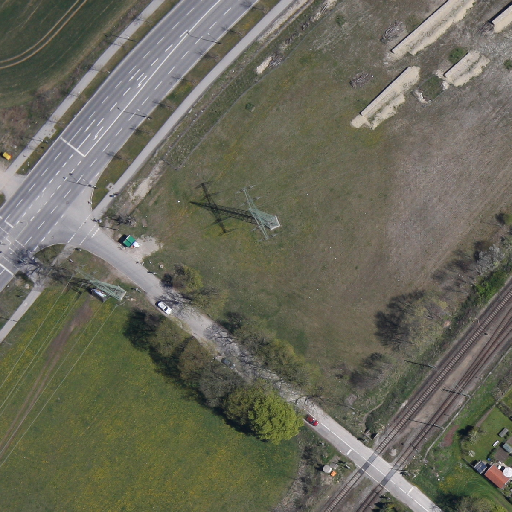
Referring expression: light-duty vehicle